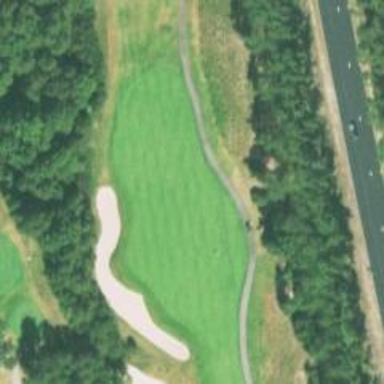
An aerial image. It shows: Service road used as golf cart path.